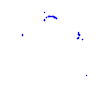
Particle: proton